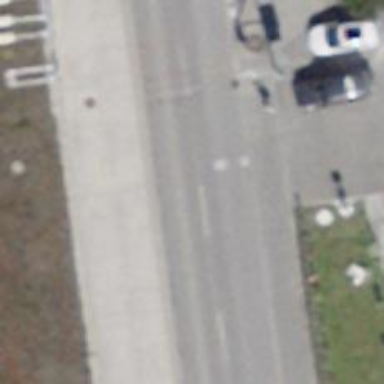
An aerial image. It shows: Road with traffic signals.